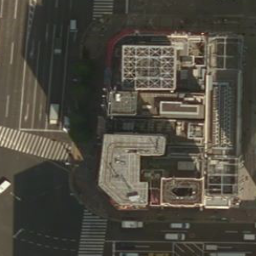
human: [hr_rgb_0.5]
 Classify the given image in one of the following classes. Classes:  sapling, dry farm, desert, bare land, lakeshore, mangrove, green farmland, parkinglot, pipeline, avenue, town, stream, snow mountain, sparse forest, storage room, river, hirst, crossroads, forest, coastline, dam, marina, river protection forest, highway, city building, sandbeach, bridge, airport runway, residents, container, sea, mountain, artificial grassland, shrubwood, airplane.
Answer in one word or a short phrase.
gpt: city building